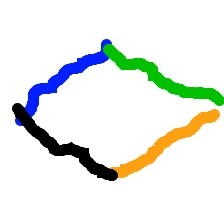
Shape: rhombus